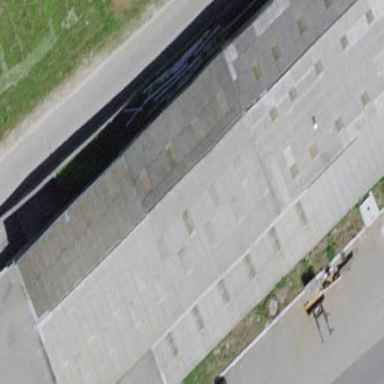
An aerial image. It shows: Industrial building.